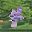
Label: 4